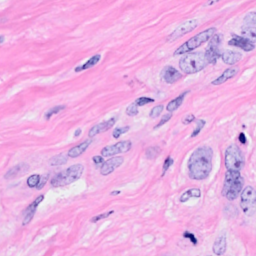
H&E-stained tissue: Breast